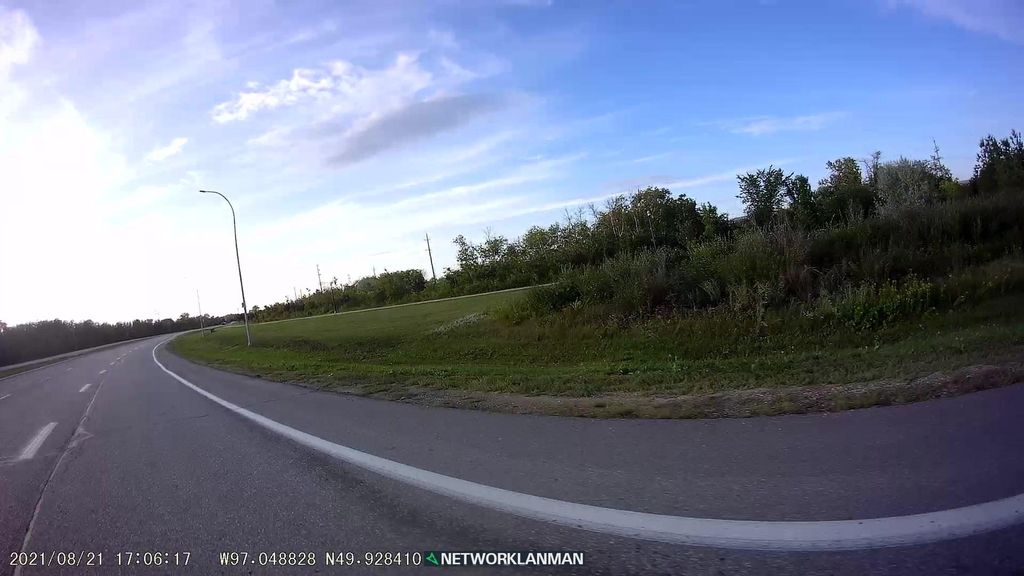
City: winnipeg